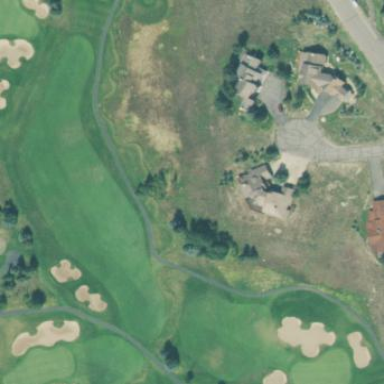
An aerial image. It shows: Golf rough area.